Aerial crown-view tile of a tropical tree (Barro Colorado Island, Panama), acquired 20241112:
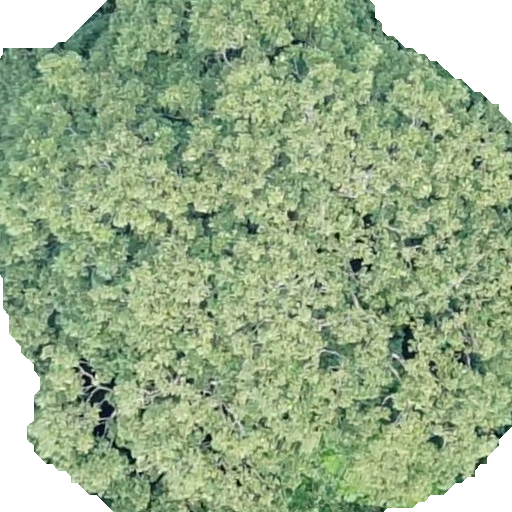
Species: Dipteryx oleifera
GBIF accepted scientific name: Dipteryx oleifera
Crown area: 419.191 m²